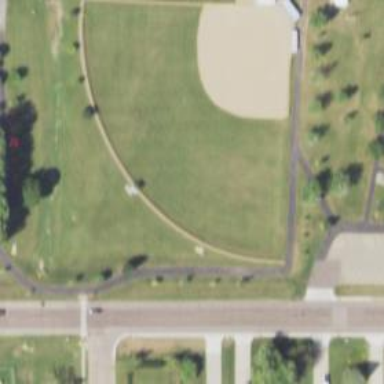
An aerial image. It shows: Disc golf tee area.